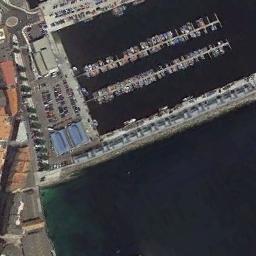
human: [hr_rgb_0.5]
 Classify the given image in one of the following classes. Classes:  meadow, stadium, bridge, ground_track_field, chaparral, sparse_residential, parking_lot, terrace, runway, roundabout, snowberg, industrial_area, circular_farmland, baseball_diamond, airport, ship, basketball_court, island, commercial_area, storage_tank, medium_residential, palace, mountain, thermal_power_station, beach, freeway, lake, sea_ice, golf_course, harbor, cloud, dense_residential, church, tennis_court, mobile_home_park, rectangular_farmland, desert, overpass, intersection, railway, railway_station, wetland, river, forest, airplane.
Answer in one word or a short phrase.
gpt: harbor